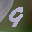
Label: 9